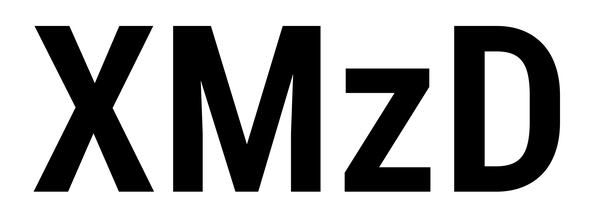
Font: Roboto_Condensed_SemiBold